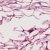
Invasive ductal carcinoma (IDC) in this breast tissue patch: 0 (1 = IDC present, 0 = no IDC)